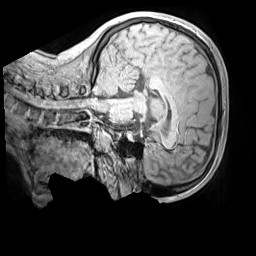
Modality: MP2RAGE
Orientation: sagittal
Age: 10
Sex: female
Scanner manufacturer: siemens
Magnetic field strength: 3 T
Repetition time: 4 s
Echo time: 0.00303 s